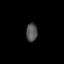
Tissue: lung
Cell type: Fibroblasts
Senescence score: 0.5529
Nuclear area (px): 200
Mean DAPI intensity: 84.745